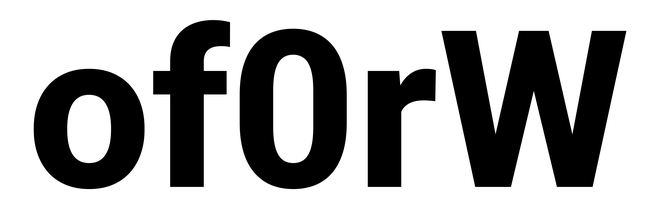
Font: Roboto_ExtraBold